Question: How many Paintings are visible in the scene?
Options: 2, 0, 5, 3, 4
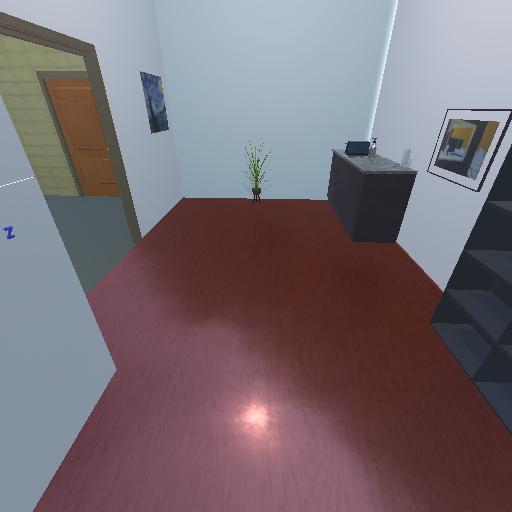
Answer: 2